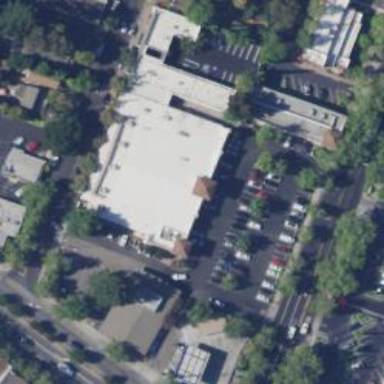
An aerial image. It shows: Asphalt parking space.